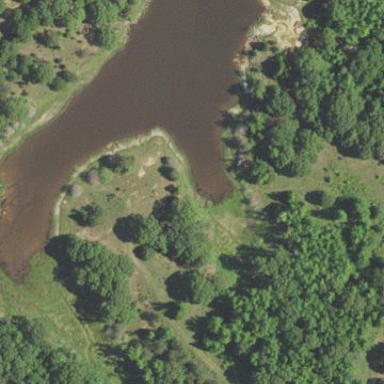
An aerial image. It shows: Lake or pond formed by natural water.